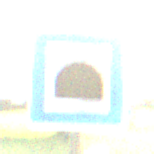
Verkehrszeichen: Tunnel
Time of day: SunriseSunset
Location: Outdoor (Special)
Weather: Clear
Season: NotSpecified
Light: Natural